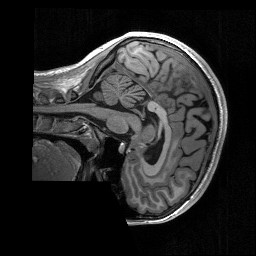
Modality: T1w
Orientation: sagittal
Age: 20
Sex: female
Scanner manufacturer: siemens
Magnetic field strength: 3 T
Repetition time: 2.53 s
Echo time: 0.00219 s